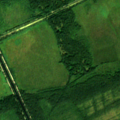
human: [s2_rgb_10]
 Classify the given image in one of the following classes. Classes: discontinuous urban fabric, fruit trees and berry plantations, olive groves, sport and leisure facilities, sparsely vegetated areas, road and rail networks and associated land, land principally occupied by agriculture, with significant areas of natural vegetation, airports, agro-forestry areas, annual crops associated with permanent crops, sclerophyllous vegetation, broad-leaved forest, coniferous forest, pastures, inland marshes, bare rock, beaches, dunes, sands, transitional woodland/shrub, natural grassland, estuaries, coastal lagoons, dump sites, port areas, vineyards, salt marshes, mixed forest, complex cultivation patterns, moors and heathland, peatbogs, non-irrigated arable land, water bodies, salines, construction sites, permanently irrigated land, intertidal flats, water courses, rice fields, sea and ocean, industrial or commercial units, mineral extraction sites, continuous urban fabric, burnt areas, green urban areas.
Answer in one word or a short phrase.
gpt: broad-leaved forest, inland marshes, peatbogs